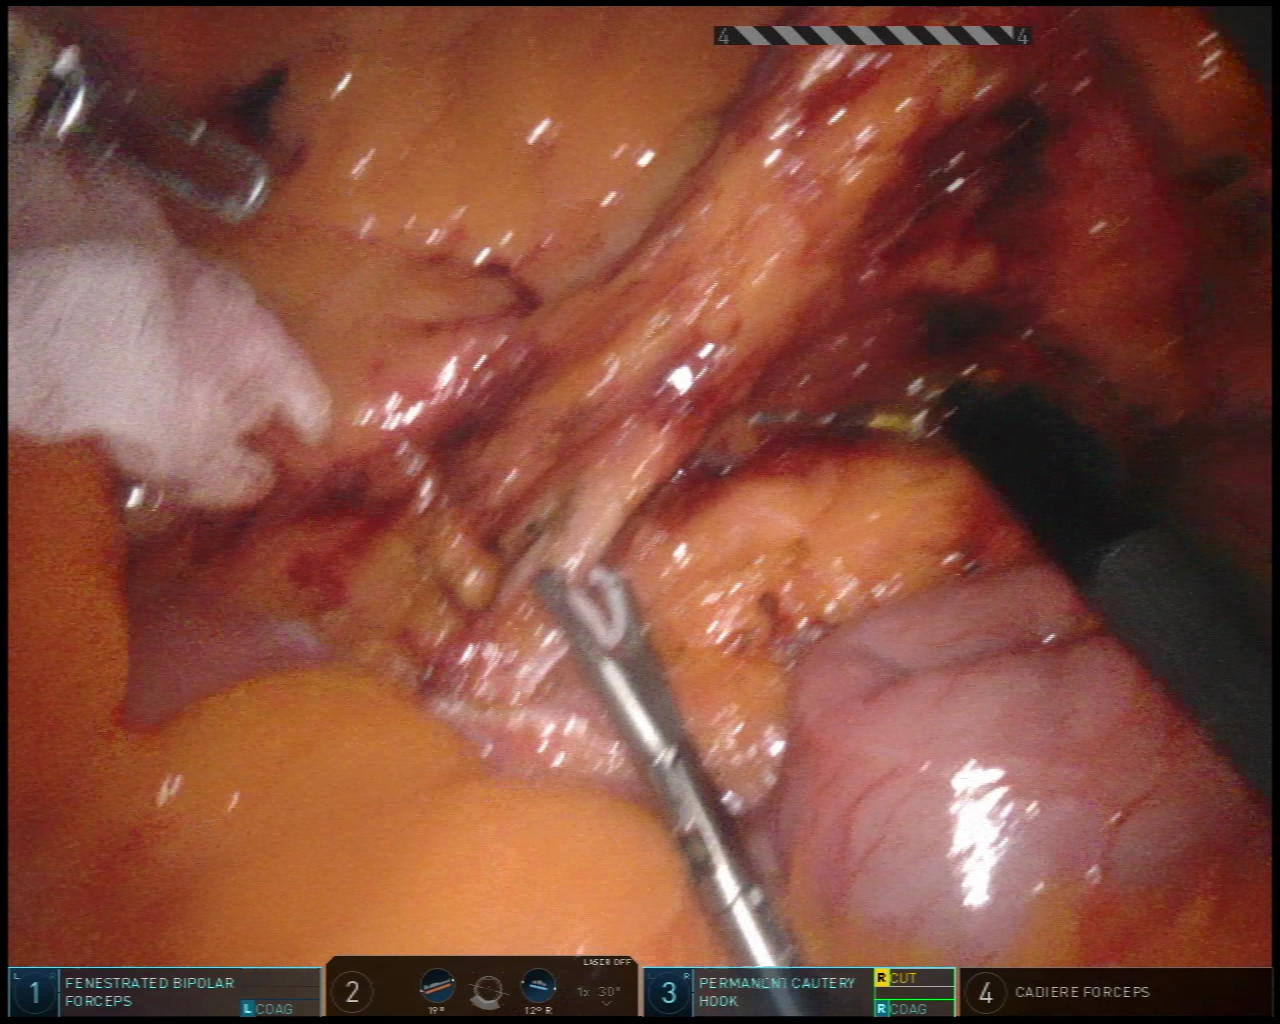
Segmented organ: inferior_mesenteric_artery
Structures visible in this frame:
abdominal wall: no
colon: no
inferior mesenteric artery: yes
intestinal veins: no
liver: no
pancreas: no
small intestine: yes
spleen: no
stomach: no
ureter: no
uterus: no
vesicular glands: no